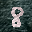
Label: 8